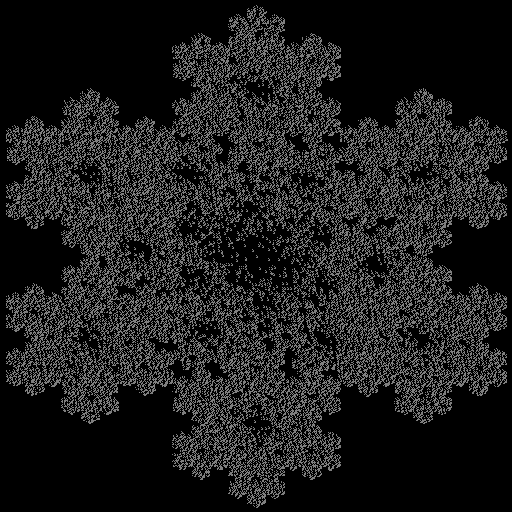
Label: koch_snowflake